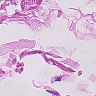
Metastatic tissue present: no